Aerial crown-view tile of a tropical tree (Barro Colorado Island, Panama), acquired 20241216:
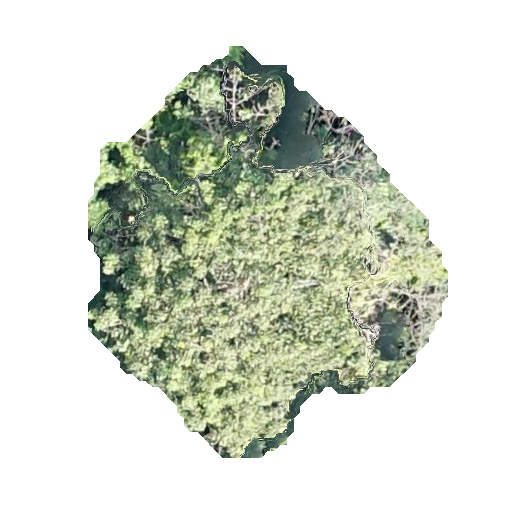
Species: Sterculia apetala
GBIF accepted scientific name: Sterculia apetala
Crown area: 141.068 m²